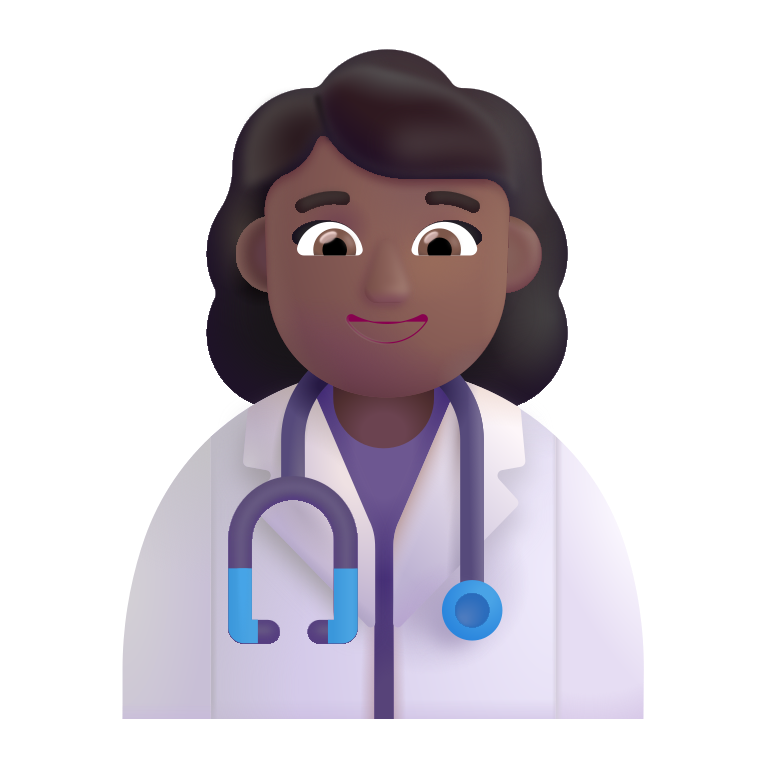
woman health worker color  dark